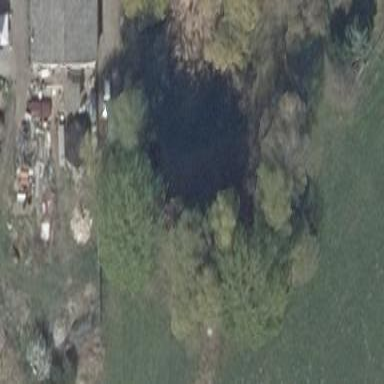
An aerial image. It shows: Peaceful pond surrounded by nature.